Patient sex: M
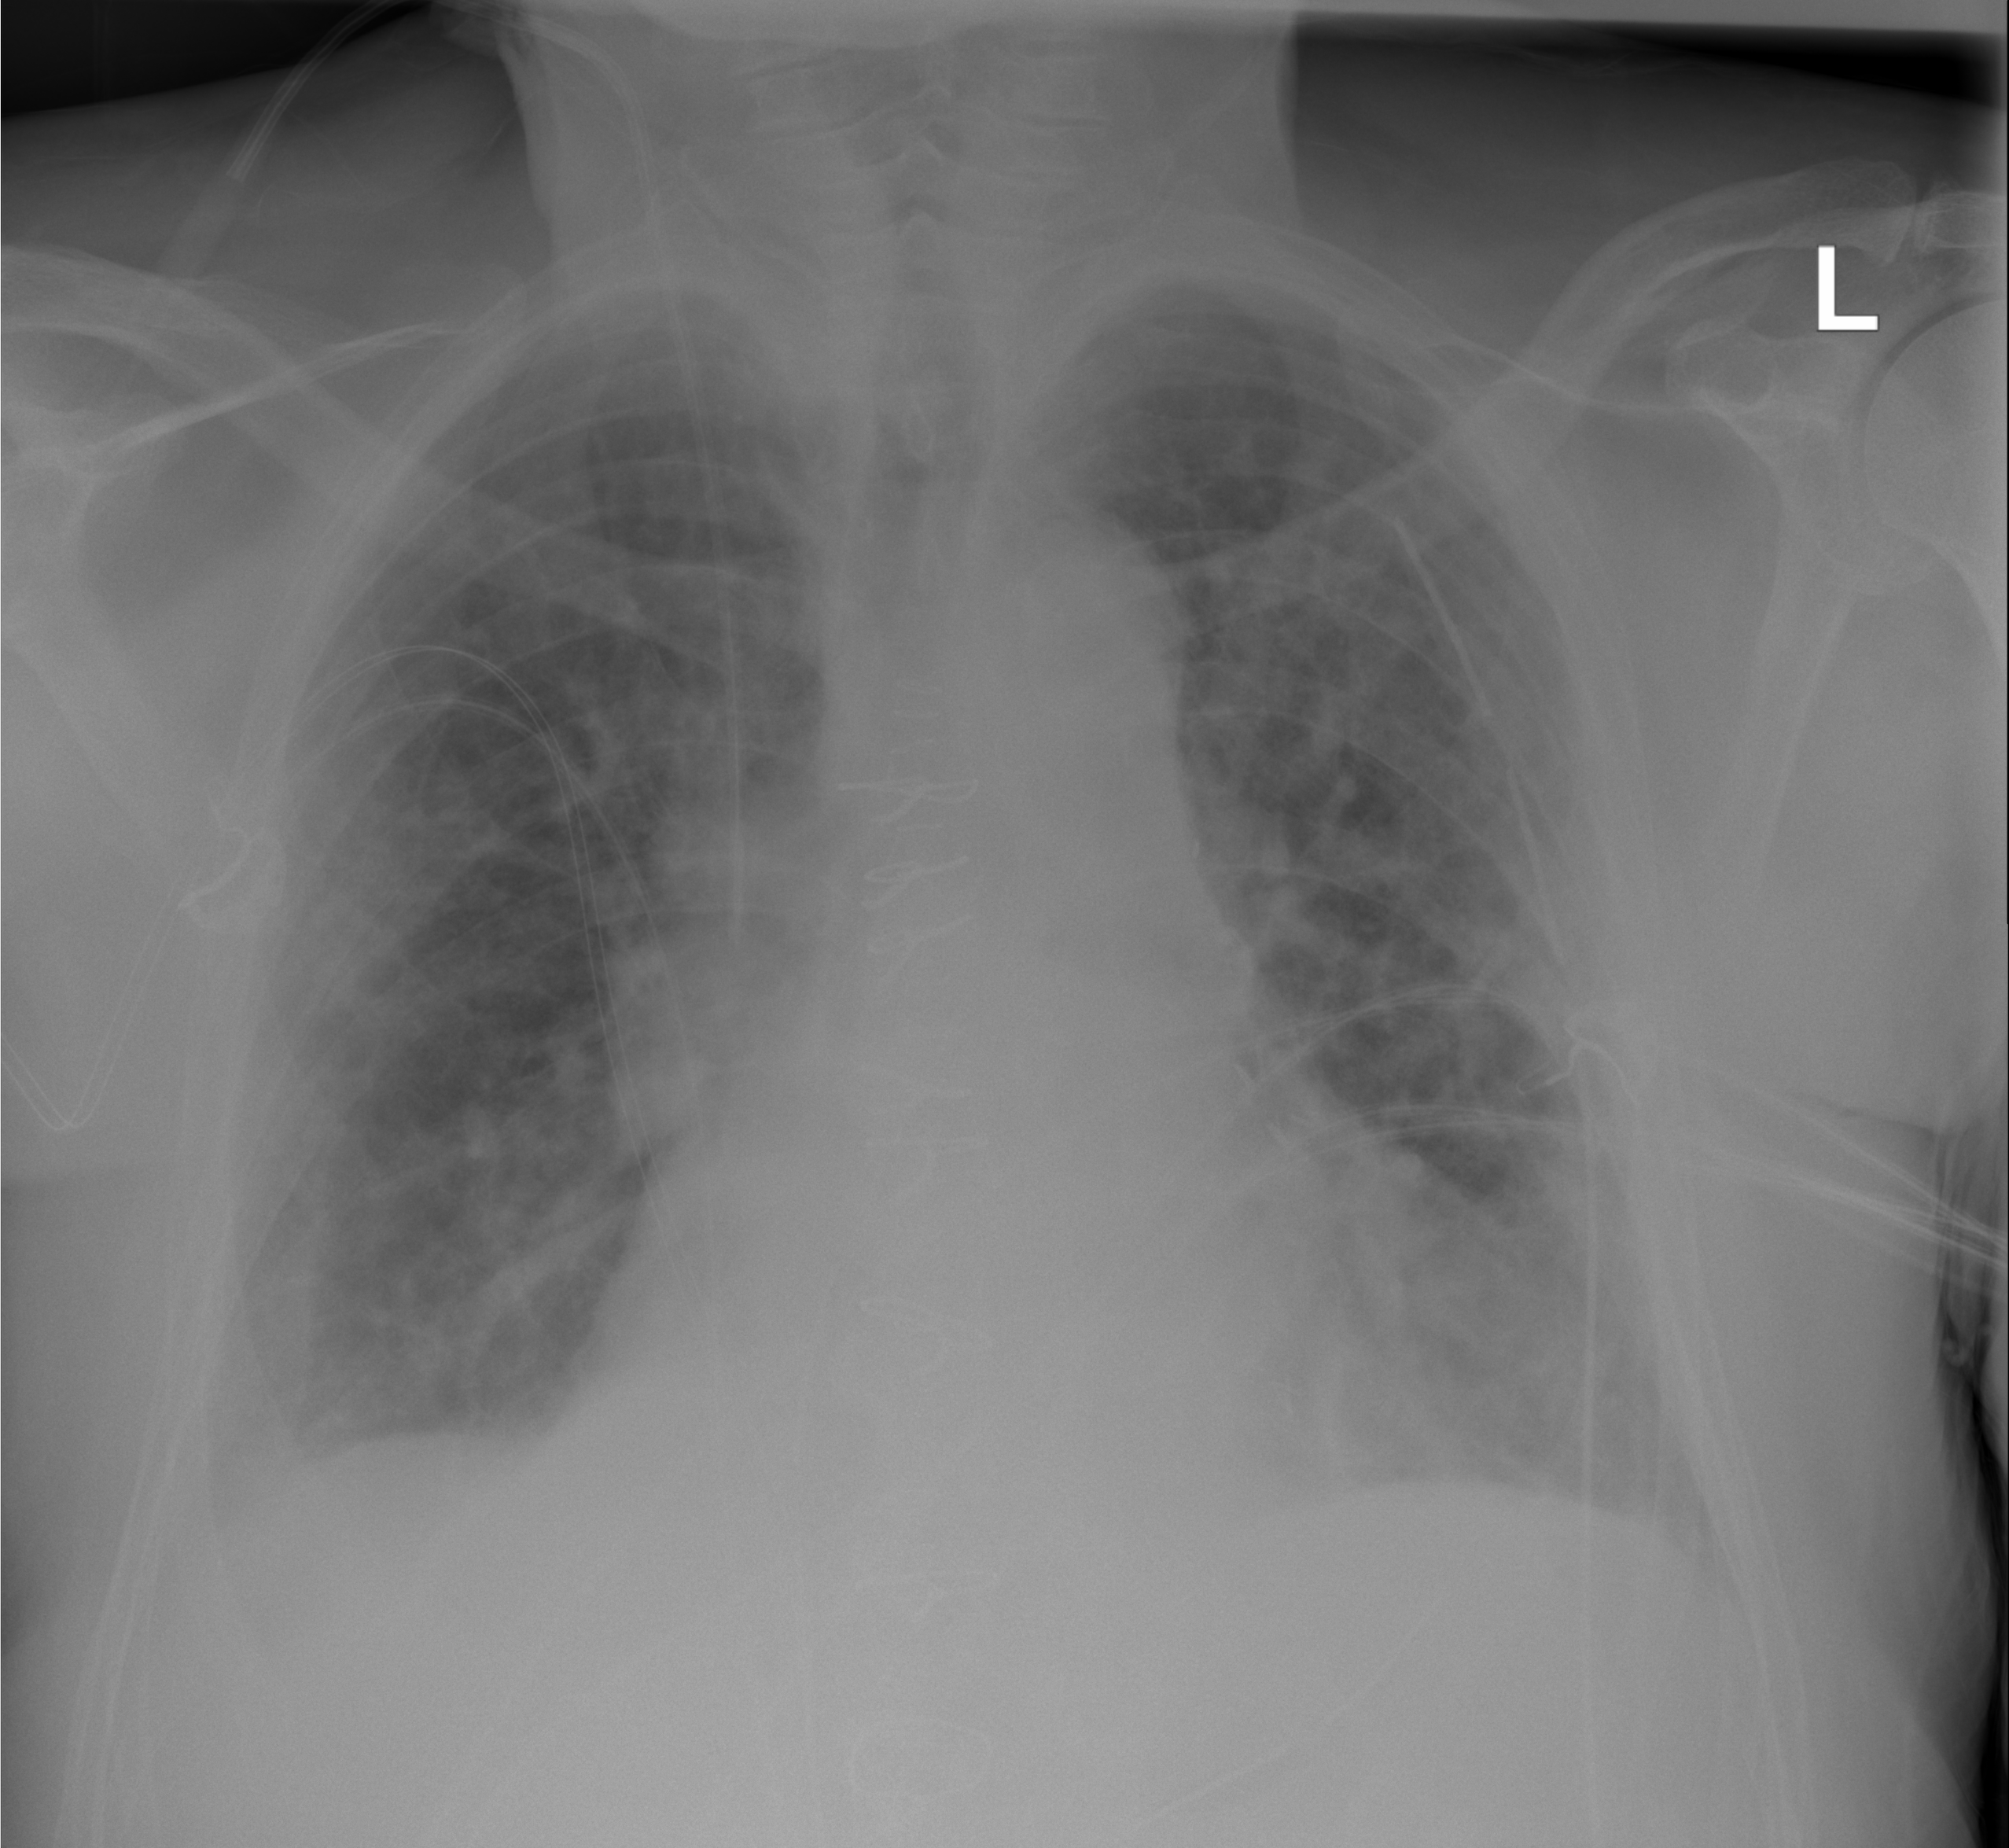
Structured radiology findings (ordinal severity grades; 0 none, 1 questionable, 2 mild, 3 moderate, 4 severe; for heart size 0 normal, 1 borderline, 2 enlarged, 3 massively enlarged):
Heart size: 2
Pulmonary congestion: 3
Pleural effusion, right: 2
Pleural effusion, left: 1
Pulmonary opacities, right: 3
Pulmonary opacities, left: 3
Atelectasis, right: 2
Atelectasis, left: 2